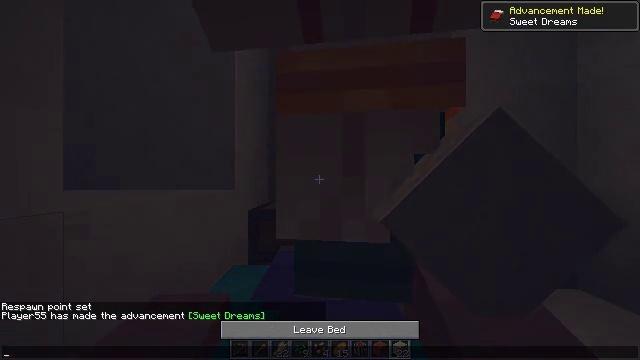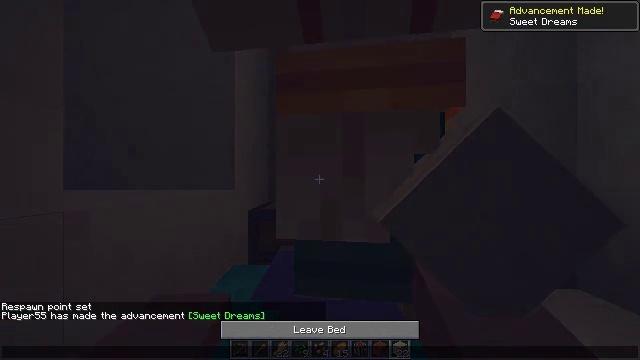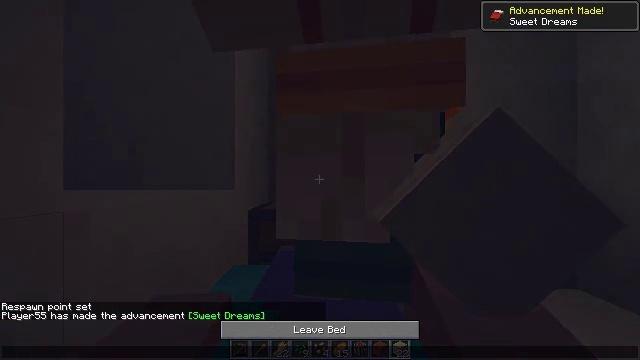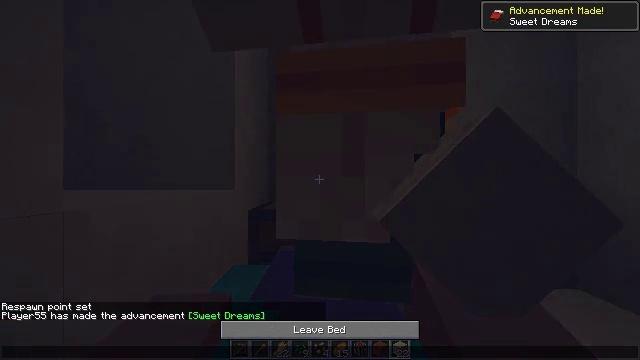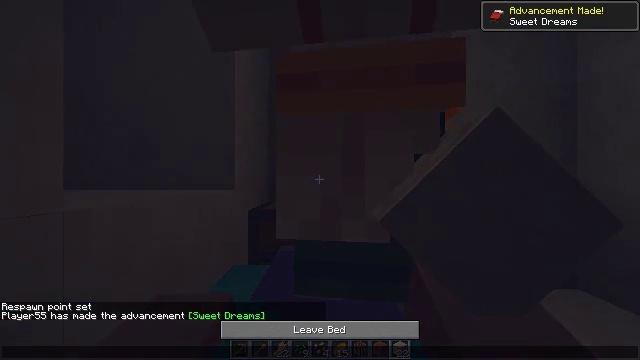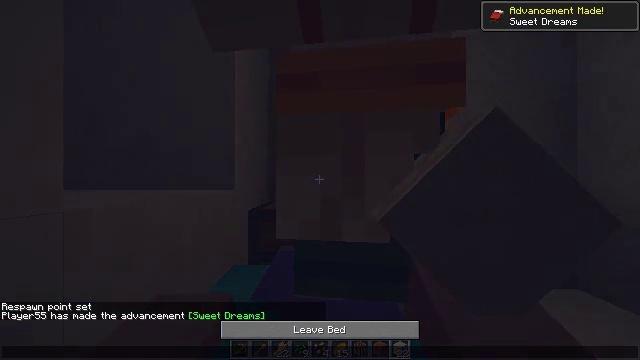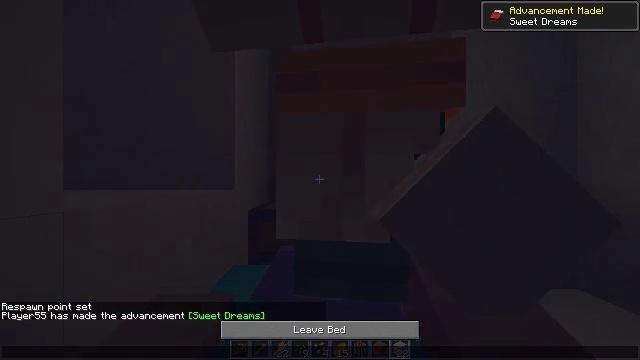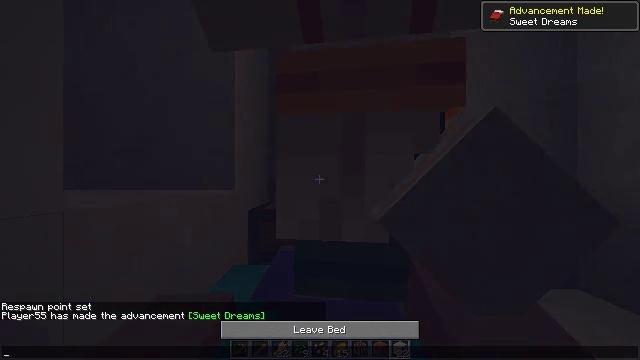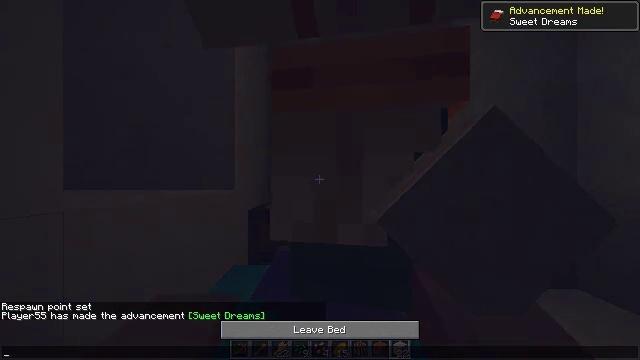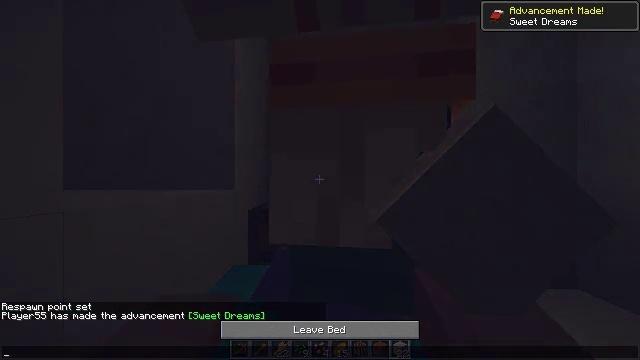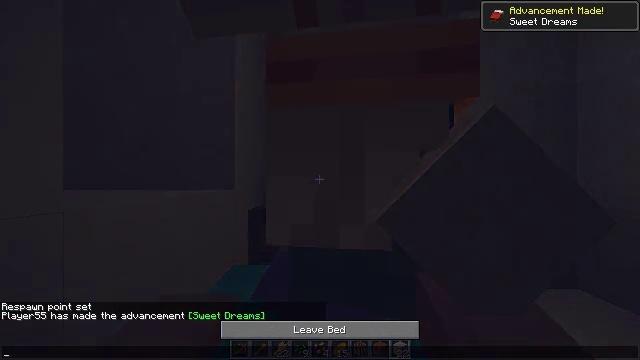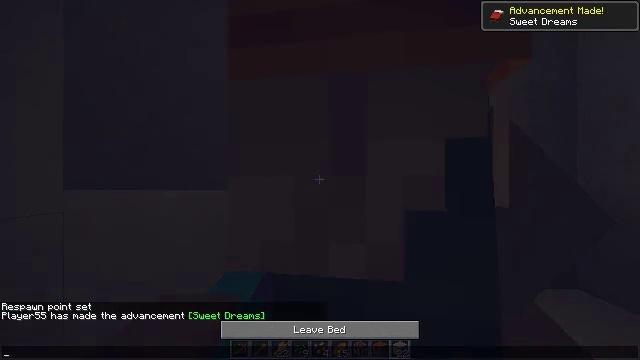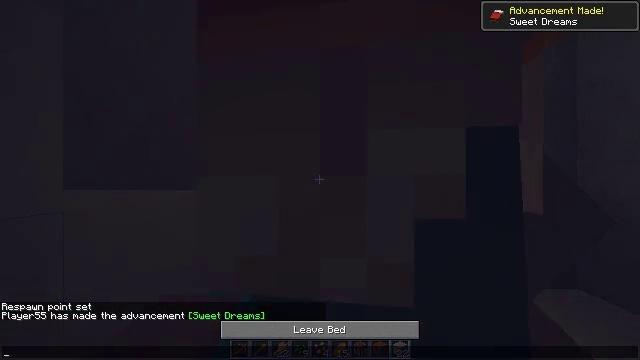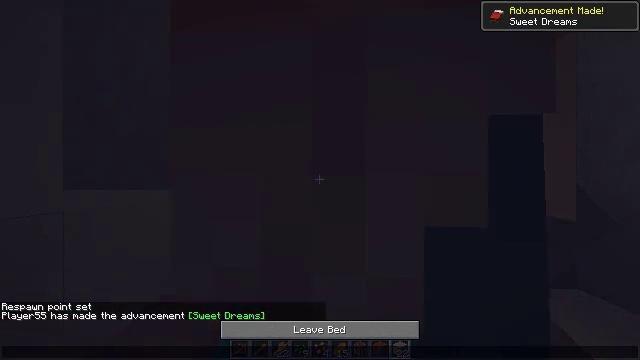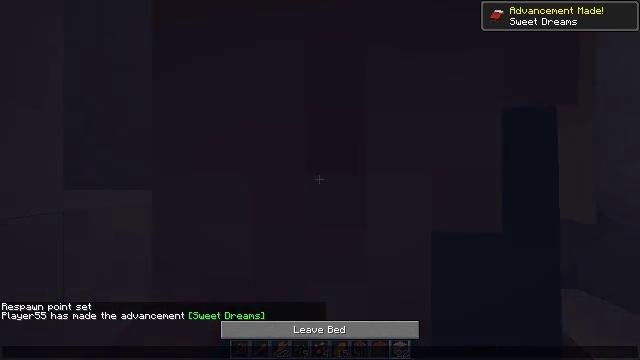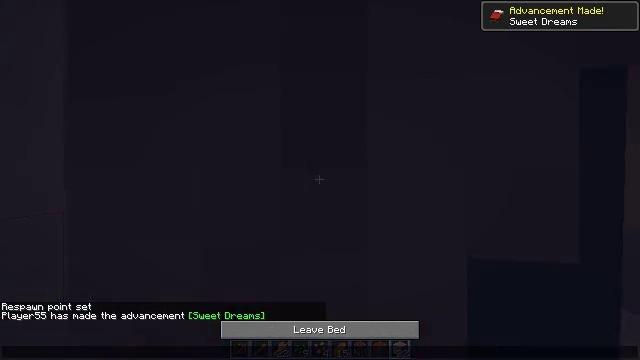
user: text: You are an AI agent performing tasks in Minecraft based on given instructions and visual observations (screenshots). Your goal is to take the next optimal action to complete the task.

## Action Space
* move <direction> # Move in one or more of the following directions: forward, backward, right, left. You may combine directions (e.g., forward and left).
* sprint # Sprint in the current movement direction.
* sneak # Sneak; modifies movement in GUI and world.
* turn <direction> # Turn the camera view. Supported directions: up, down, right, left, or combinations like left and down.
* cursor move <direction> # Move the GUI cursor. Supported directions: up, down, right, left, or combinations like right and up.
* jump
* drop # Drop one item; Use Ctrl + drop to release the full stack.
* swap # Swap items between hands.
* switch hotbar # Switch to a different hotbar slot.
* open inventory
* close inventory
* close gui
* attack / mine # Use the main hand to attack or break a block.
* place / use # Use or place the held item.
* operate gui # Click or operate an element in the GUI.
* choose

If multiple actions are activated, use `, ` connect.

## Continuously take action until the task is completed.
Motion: motion action
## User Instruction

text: Mine the terracotta block.
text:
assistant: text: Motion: no_op
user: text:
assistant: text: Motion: no_op
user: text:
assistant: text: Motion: no_op
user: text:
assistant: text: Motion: no_op
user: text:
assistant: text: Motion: no_op
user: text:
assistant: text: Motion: no_op
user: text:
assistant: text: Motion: no_op
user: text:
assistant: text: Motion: no_op
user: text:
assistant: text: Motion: no_op
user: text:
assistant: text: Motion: no_op
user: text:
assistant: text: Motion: no_op
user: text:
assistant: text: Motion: no_op
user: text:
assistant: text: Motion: no_op
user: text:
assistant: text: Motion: no_op
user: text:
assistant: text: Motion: no_op
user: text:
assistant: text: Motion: no_op
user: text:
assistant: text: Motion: no_op
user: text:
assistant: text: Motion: no_op
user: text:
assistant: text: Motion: no_op
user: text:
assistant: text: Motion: no_op
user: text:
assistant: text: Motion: no_op
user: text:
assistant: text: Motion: no_op
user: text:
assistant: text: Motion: no_op
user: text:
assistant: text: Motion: no_op
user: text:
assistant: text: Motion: close gui
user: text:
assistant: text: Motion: no_op
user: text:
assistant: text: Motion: no_op
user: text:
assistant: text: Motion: no_op
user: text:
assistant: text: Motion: no_op
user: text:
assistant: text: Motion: no_op